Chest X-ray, PA view. Patient: 34 years old, sex M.
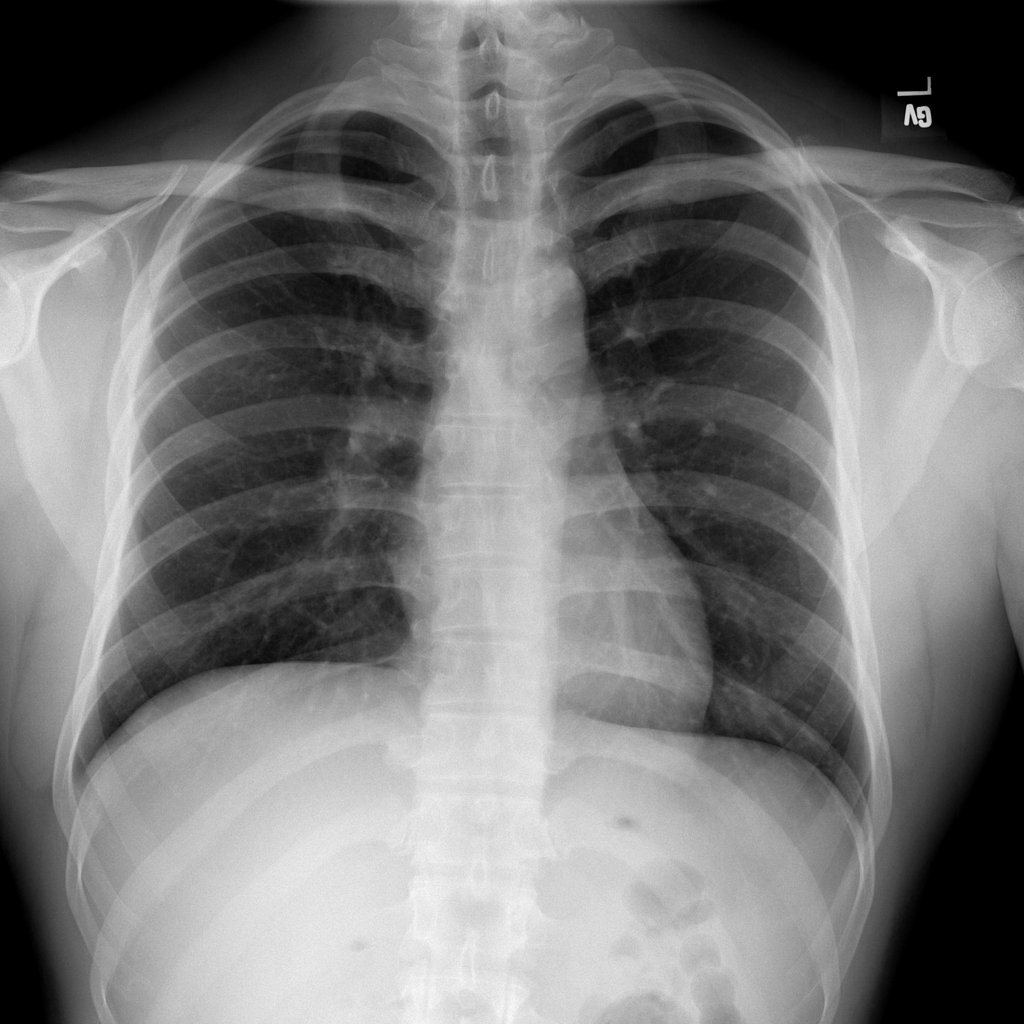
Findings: No Finding